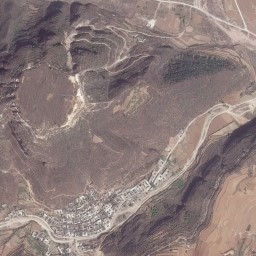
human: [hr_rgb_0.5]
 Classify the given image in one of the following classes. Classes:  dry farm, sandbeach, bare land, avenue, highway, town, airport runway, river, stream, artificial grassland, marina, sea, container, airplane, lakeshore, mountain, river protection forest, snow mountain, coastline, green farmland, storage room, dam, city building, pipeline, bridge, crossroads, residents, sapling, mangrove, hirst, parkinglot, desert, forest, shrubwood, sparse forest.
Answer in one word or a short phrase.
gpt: mountain